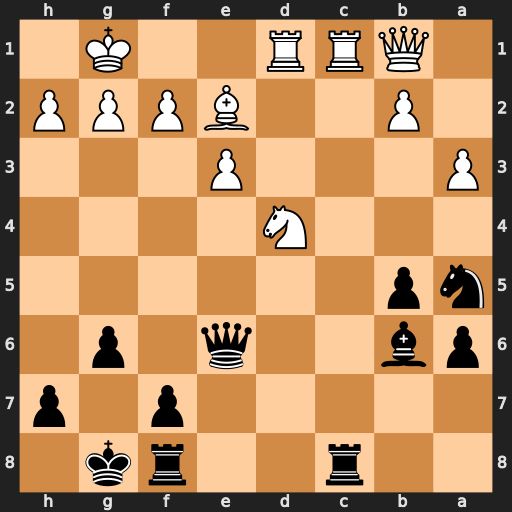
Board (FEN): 2r2rk1/5p1p/pb2q1p1/np6/3N4/P3P3/1P2BPPP/1QRR2K1
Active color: b
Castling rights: -
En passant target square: -
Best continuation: Rxc1 Nxe6 Rxb1 Rxb1 fxe6